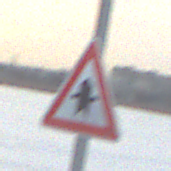
Verkehrszeichen: Vorfahrt
Umgebung: Outdoor, Nature
Tageszeit: SunriseSunset
Wetter: PartlyCloudy
Licht: Natural
Jahreszeit: NotSpecified
Kontrast: LowContrast